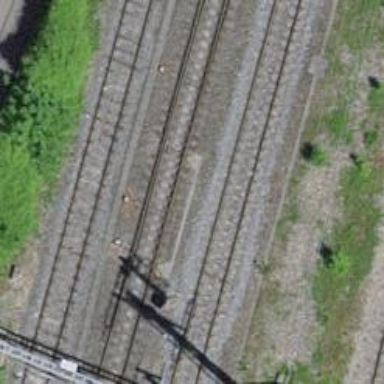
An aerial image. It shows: Railway switch.